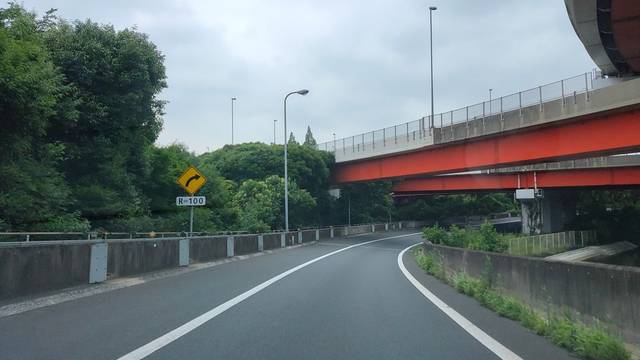
Region: Japan
Coordinates: 35.835, 139.859